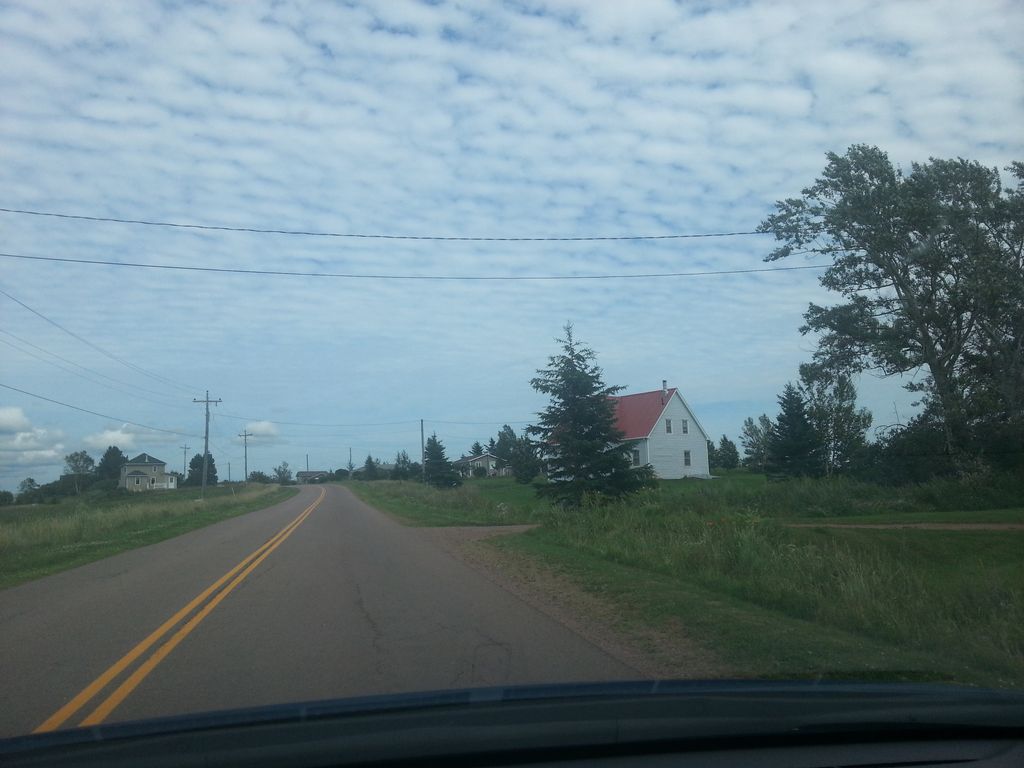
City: charlottetown